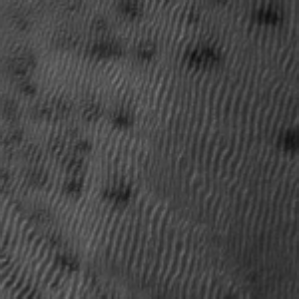
Label: frost